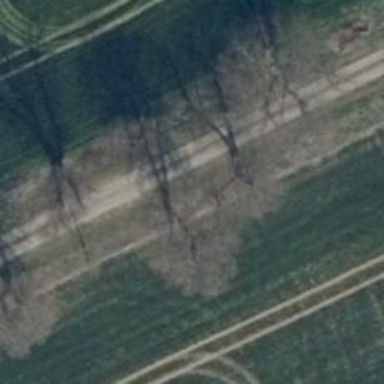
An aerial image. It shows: Row of deciduous broadleaved trees.